Interaction volume radius: 5 \u00c5
Interaction volume height: 20 \u00c5
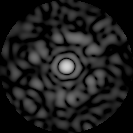
Disorder parameter: 0.8436